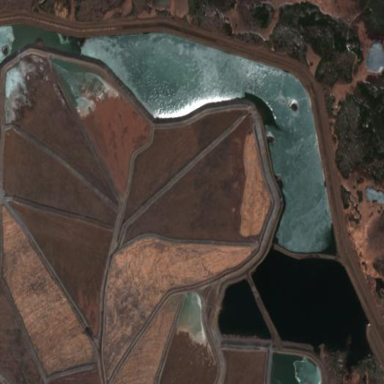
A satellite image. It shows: Tailings pond that is man-made.